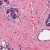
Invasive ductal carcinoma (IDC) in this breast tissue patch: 0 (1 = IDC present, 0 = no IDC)